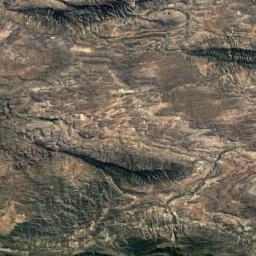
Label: mountain